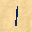
Label: 1